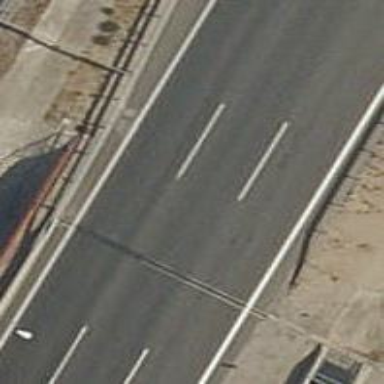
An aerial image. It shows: Motorway.